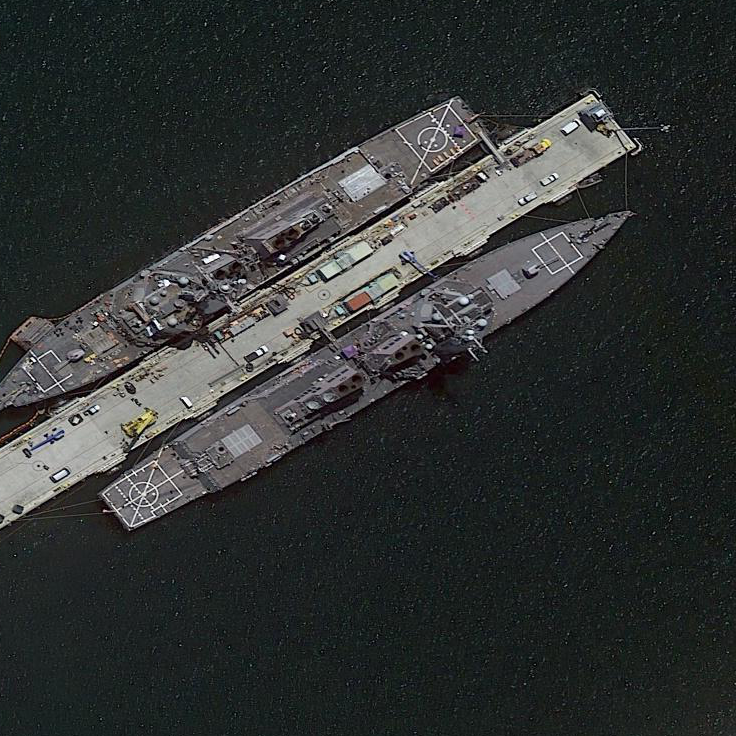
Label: destroyer